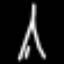
Label: The Eiffel Tower